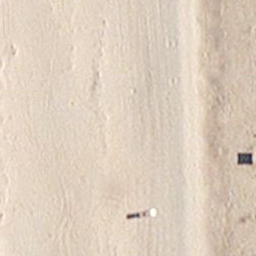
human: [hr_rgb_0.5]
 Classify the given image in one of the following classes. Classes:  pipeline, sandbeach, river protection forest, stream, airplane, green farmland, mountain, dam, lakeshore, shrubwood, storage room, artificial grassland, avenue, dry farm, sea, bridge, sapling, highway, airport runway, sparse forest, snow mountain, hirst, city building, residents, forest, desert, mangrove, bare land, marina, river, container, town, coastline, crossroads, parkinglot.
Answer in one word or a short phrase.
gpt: sandbeach